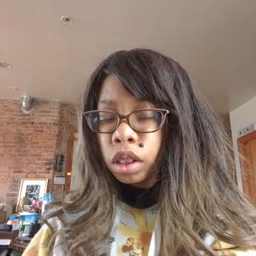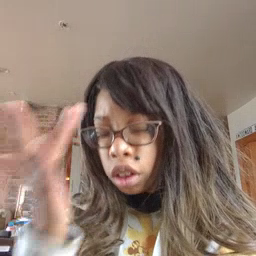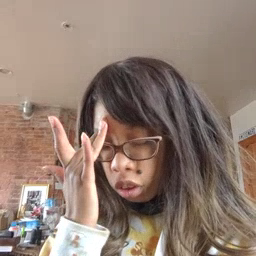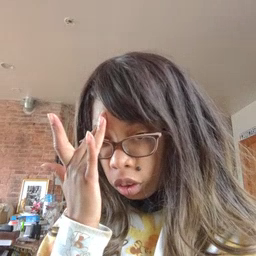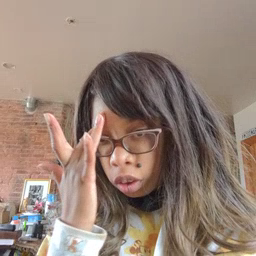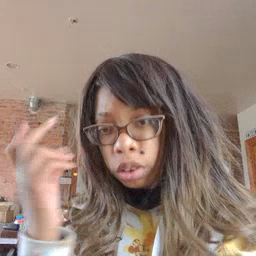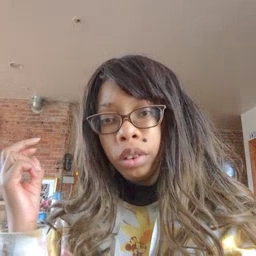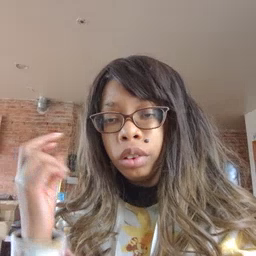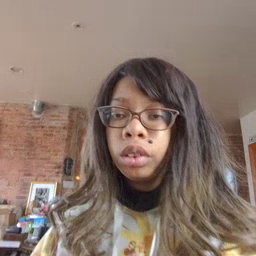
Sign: sick